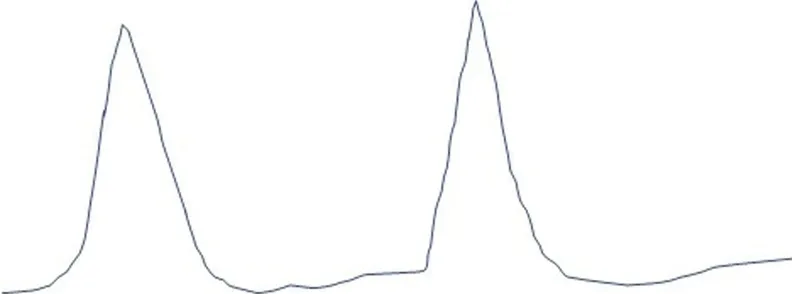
Representation of the abnormal central venous pressure (CVP) waveform noted in our patient.
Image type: chart (chart)